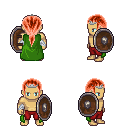
a pixel art fantasy rpg character, male body template, human, tanned skin, green cape, red pants, red ponytail hairstyle, silver tiara, white cloth bandages, shield, four views (front, back, left, right), 2x2 character sprite sheet, small pixel art, hard edges, no anti-aliasing